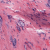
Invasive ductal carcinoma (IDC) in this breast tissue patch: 1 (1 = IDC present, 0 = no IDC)